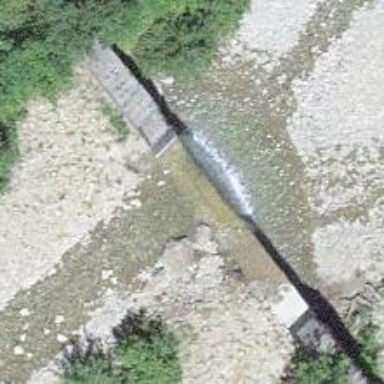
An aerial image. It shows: Weir in waterway.